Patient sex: M
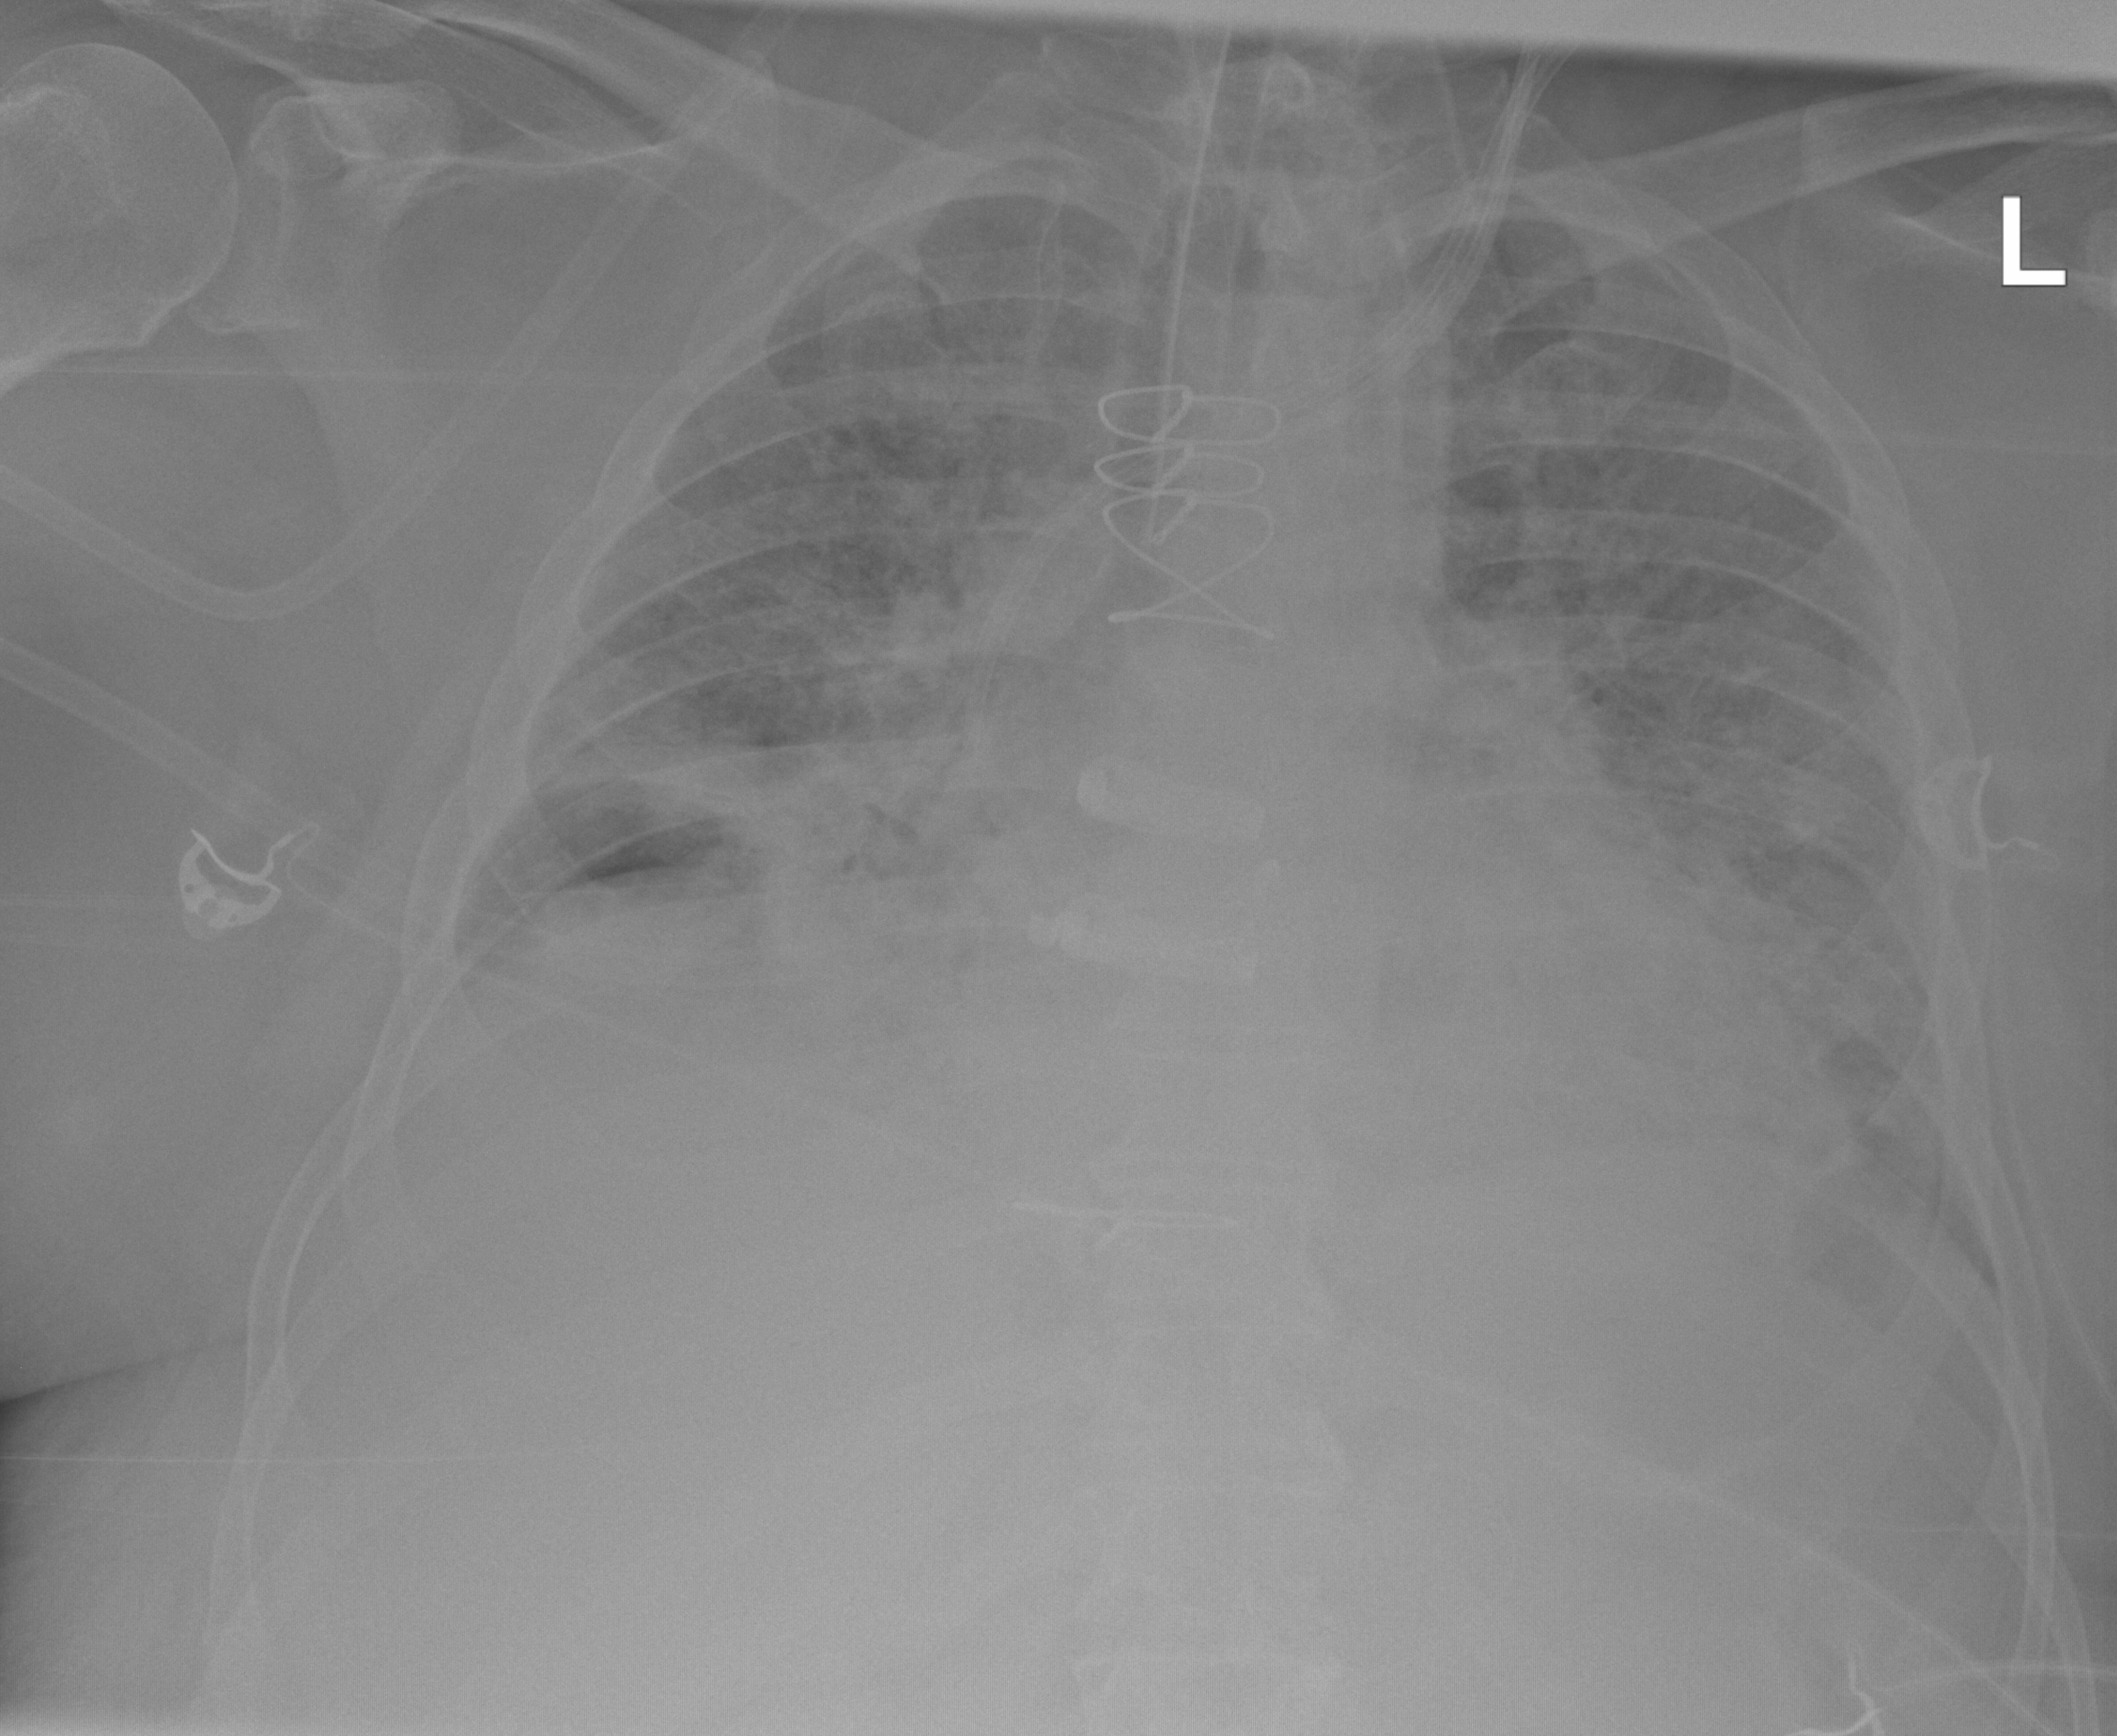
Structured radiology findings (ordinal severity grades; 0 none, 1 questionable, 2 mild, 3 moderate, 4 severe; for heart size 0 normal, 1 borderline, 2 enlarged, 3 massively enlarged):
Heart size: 1
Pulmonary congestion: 0
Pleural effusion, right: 2
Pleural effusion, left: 0
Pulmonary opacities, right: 3
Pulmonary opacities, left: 3
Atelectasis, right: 3
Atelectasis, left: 2